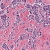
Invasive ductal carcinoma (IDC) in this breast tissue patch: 1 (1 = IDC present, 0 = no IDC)